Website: walmart
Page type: billing-address
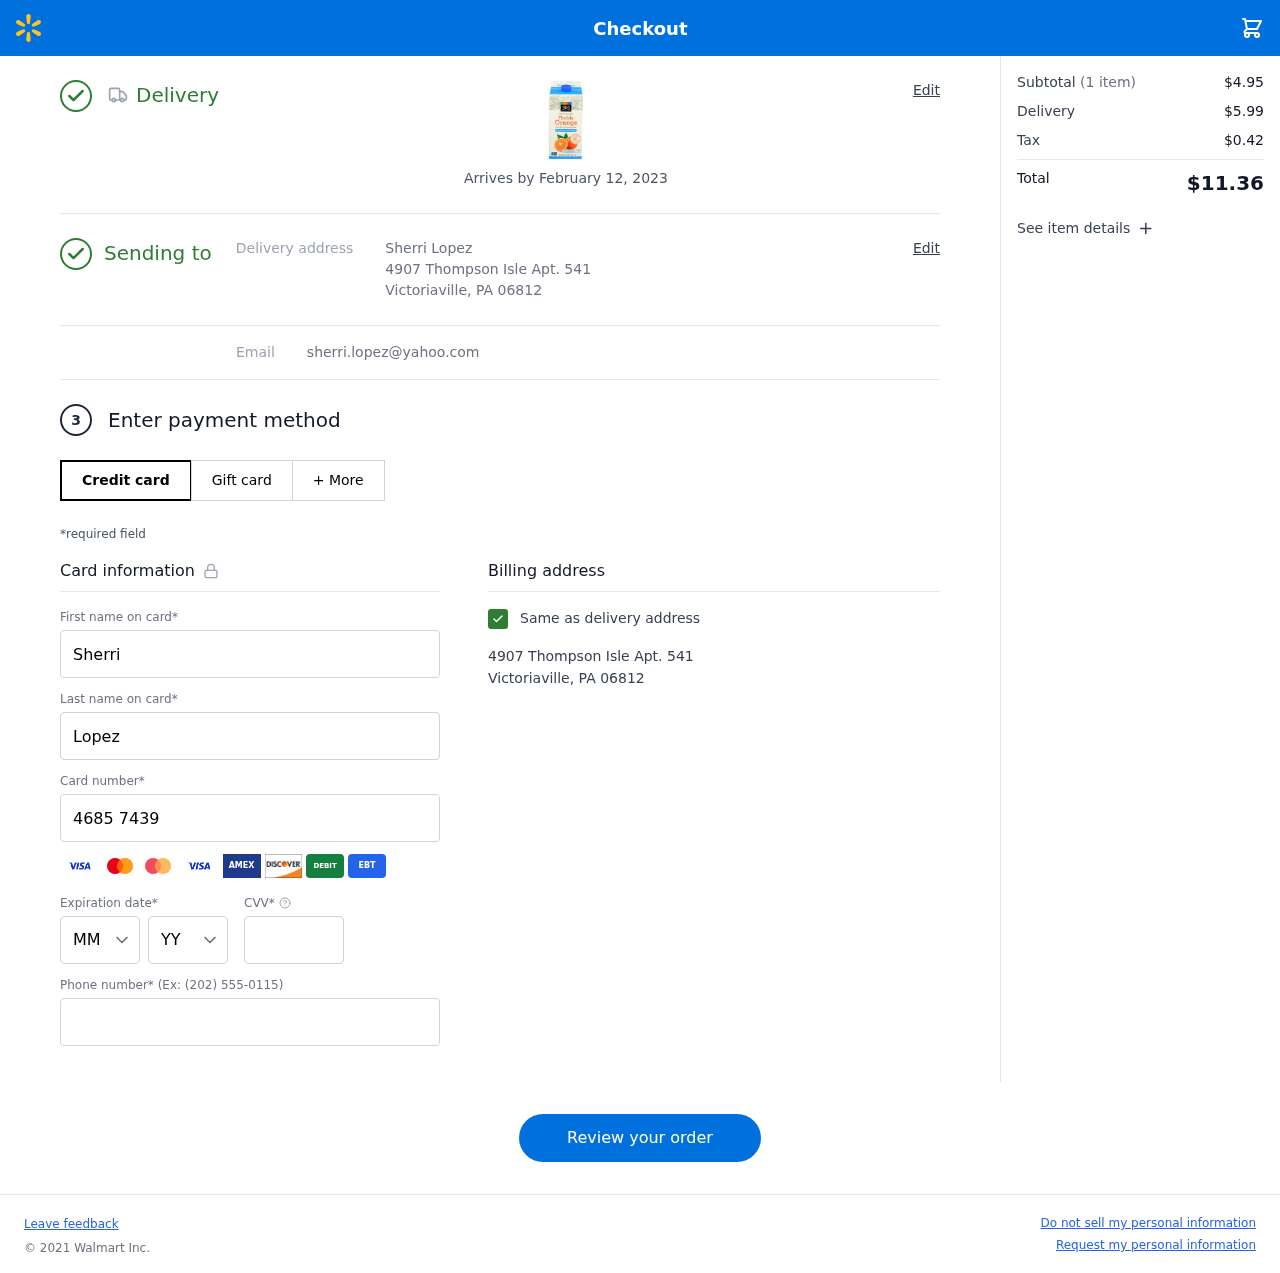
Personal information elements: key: PII_CARD_CVV
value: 458
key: PII_CARD_EXPIRY_MONTH
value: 11
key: PII_CARD_EXPIRY_YEAR
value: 27
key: PII_CARD_NUMBER
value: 4685 7439 7384 7188
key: PII_EMAIL
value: sherri.lopez@yahoo.com
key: PII_FIRSTNAME
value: Sherri
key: PII_FULLNAME
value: Sherri Lopez
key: PII_LASTNAME
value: Lopez
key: PII_PHONE
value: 3277244952
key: PII_STREET
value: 4907 Thompson Isle Apt. 541
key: PII_CITY_STATE_ZIP
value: Victoriaville, PA 06812
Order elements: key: ORDER_DELIVERY_DATE
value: Arrives by February 12, 2023
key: ORDER_NUM_ITEMS
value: (1 item)
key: ORDER_SUBTOTAL
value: $4.95
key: ORDER_SHIPPING_COST
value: $5.99
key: ORDER_TAX
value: $0.42
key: ORDER_TOTAL
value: $11.36